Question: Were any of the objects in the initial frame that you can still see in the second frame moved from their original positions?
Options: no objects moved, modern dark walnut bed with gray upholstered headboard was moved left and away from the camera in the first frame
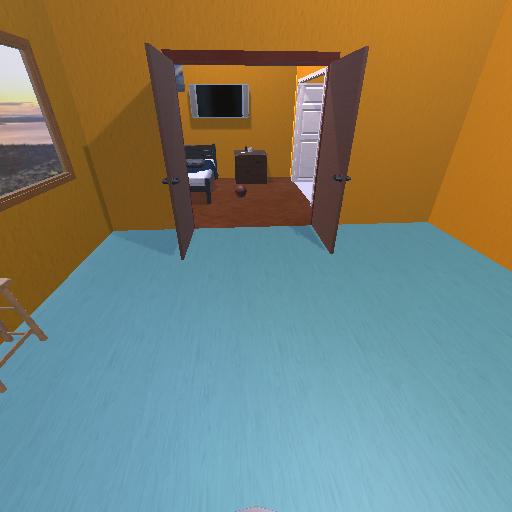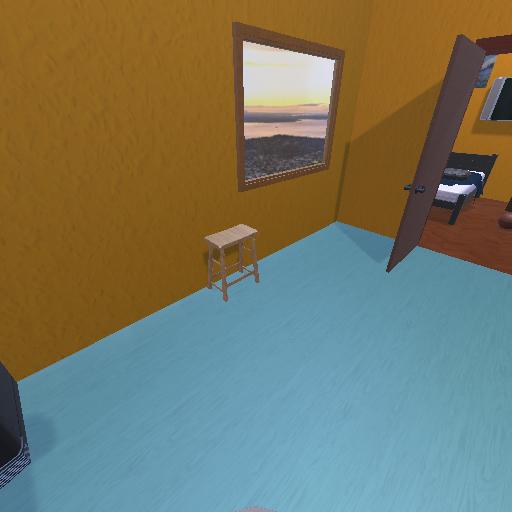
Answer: no objects moved